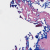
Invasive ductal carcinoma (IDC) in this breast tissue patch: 0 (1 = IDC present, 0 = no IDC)